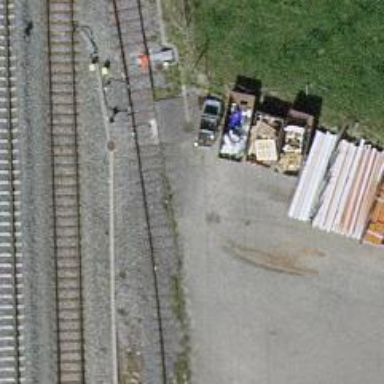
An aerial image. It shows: Rail spur with electrified contact line.